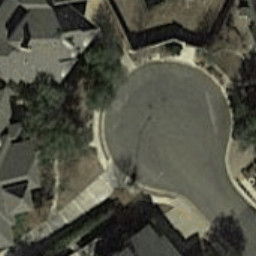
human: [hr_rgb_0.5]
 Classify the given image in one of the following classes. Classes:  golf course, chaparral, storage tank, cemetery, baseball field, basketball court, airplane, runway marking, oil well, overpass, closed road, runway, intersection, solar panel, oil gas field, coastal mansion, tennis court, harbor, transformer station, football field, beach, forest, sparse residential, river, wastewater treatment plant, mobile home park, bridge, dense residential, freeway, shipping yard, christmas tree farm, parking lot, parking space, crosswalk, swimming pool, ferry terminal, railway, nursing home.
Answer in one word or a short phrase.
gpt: closed road